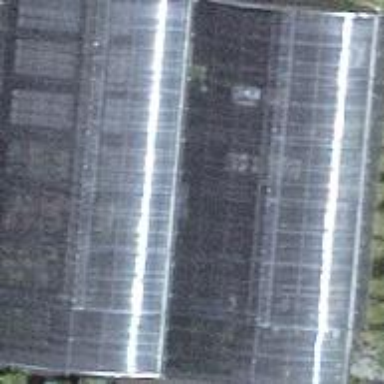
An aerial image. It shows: Garden centre housed in building.